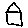
Label: house